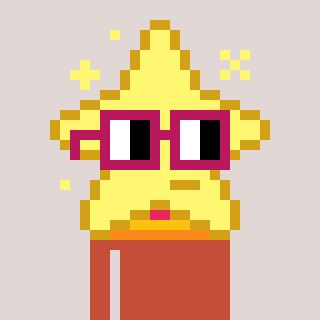
a pixel art character with square dark red glasses, a star-shaped head and a rust-colored body on a warm background